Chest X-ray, PA view. Patient: 61 years old, sex F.
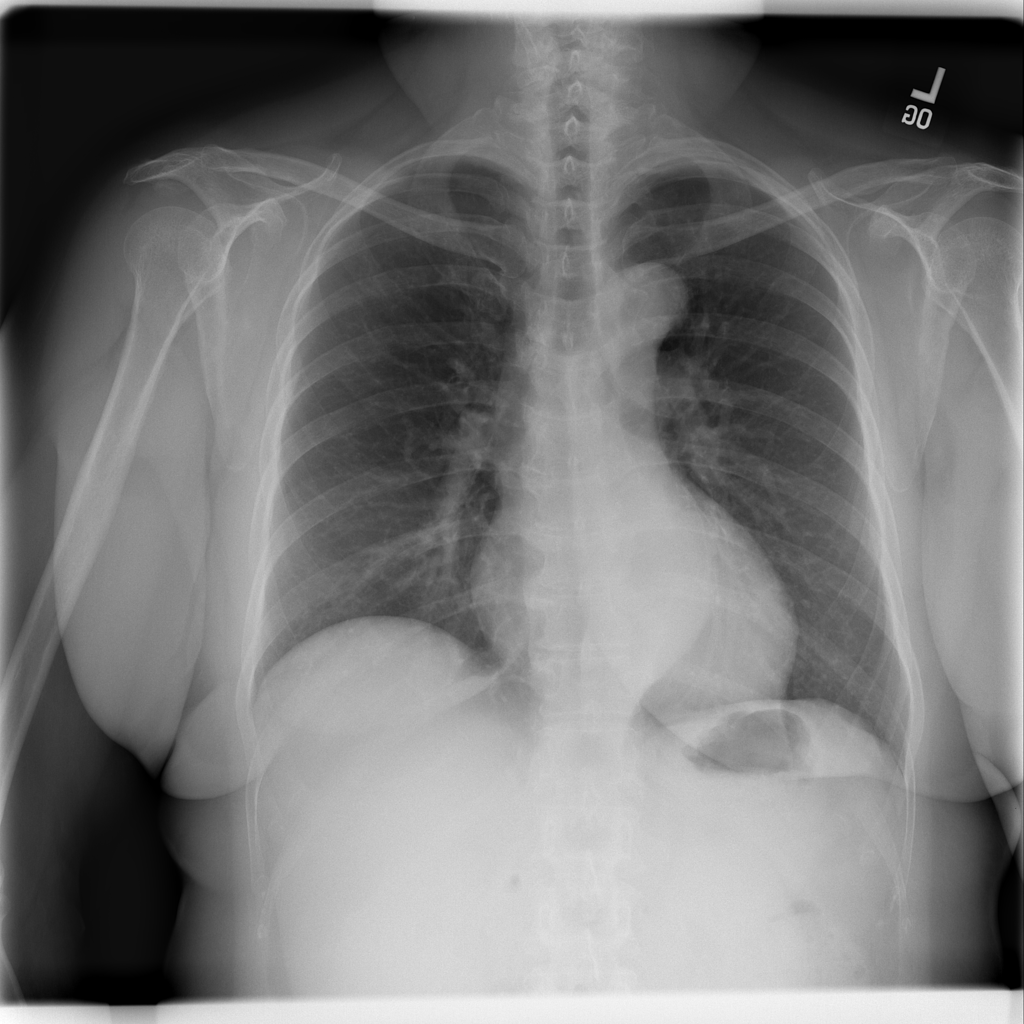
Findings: Mass